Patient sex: F
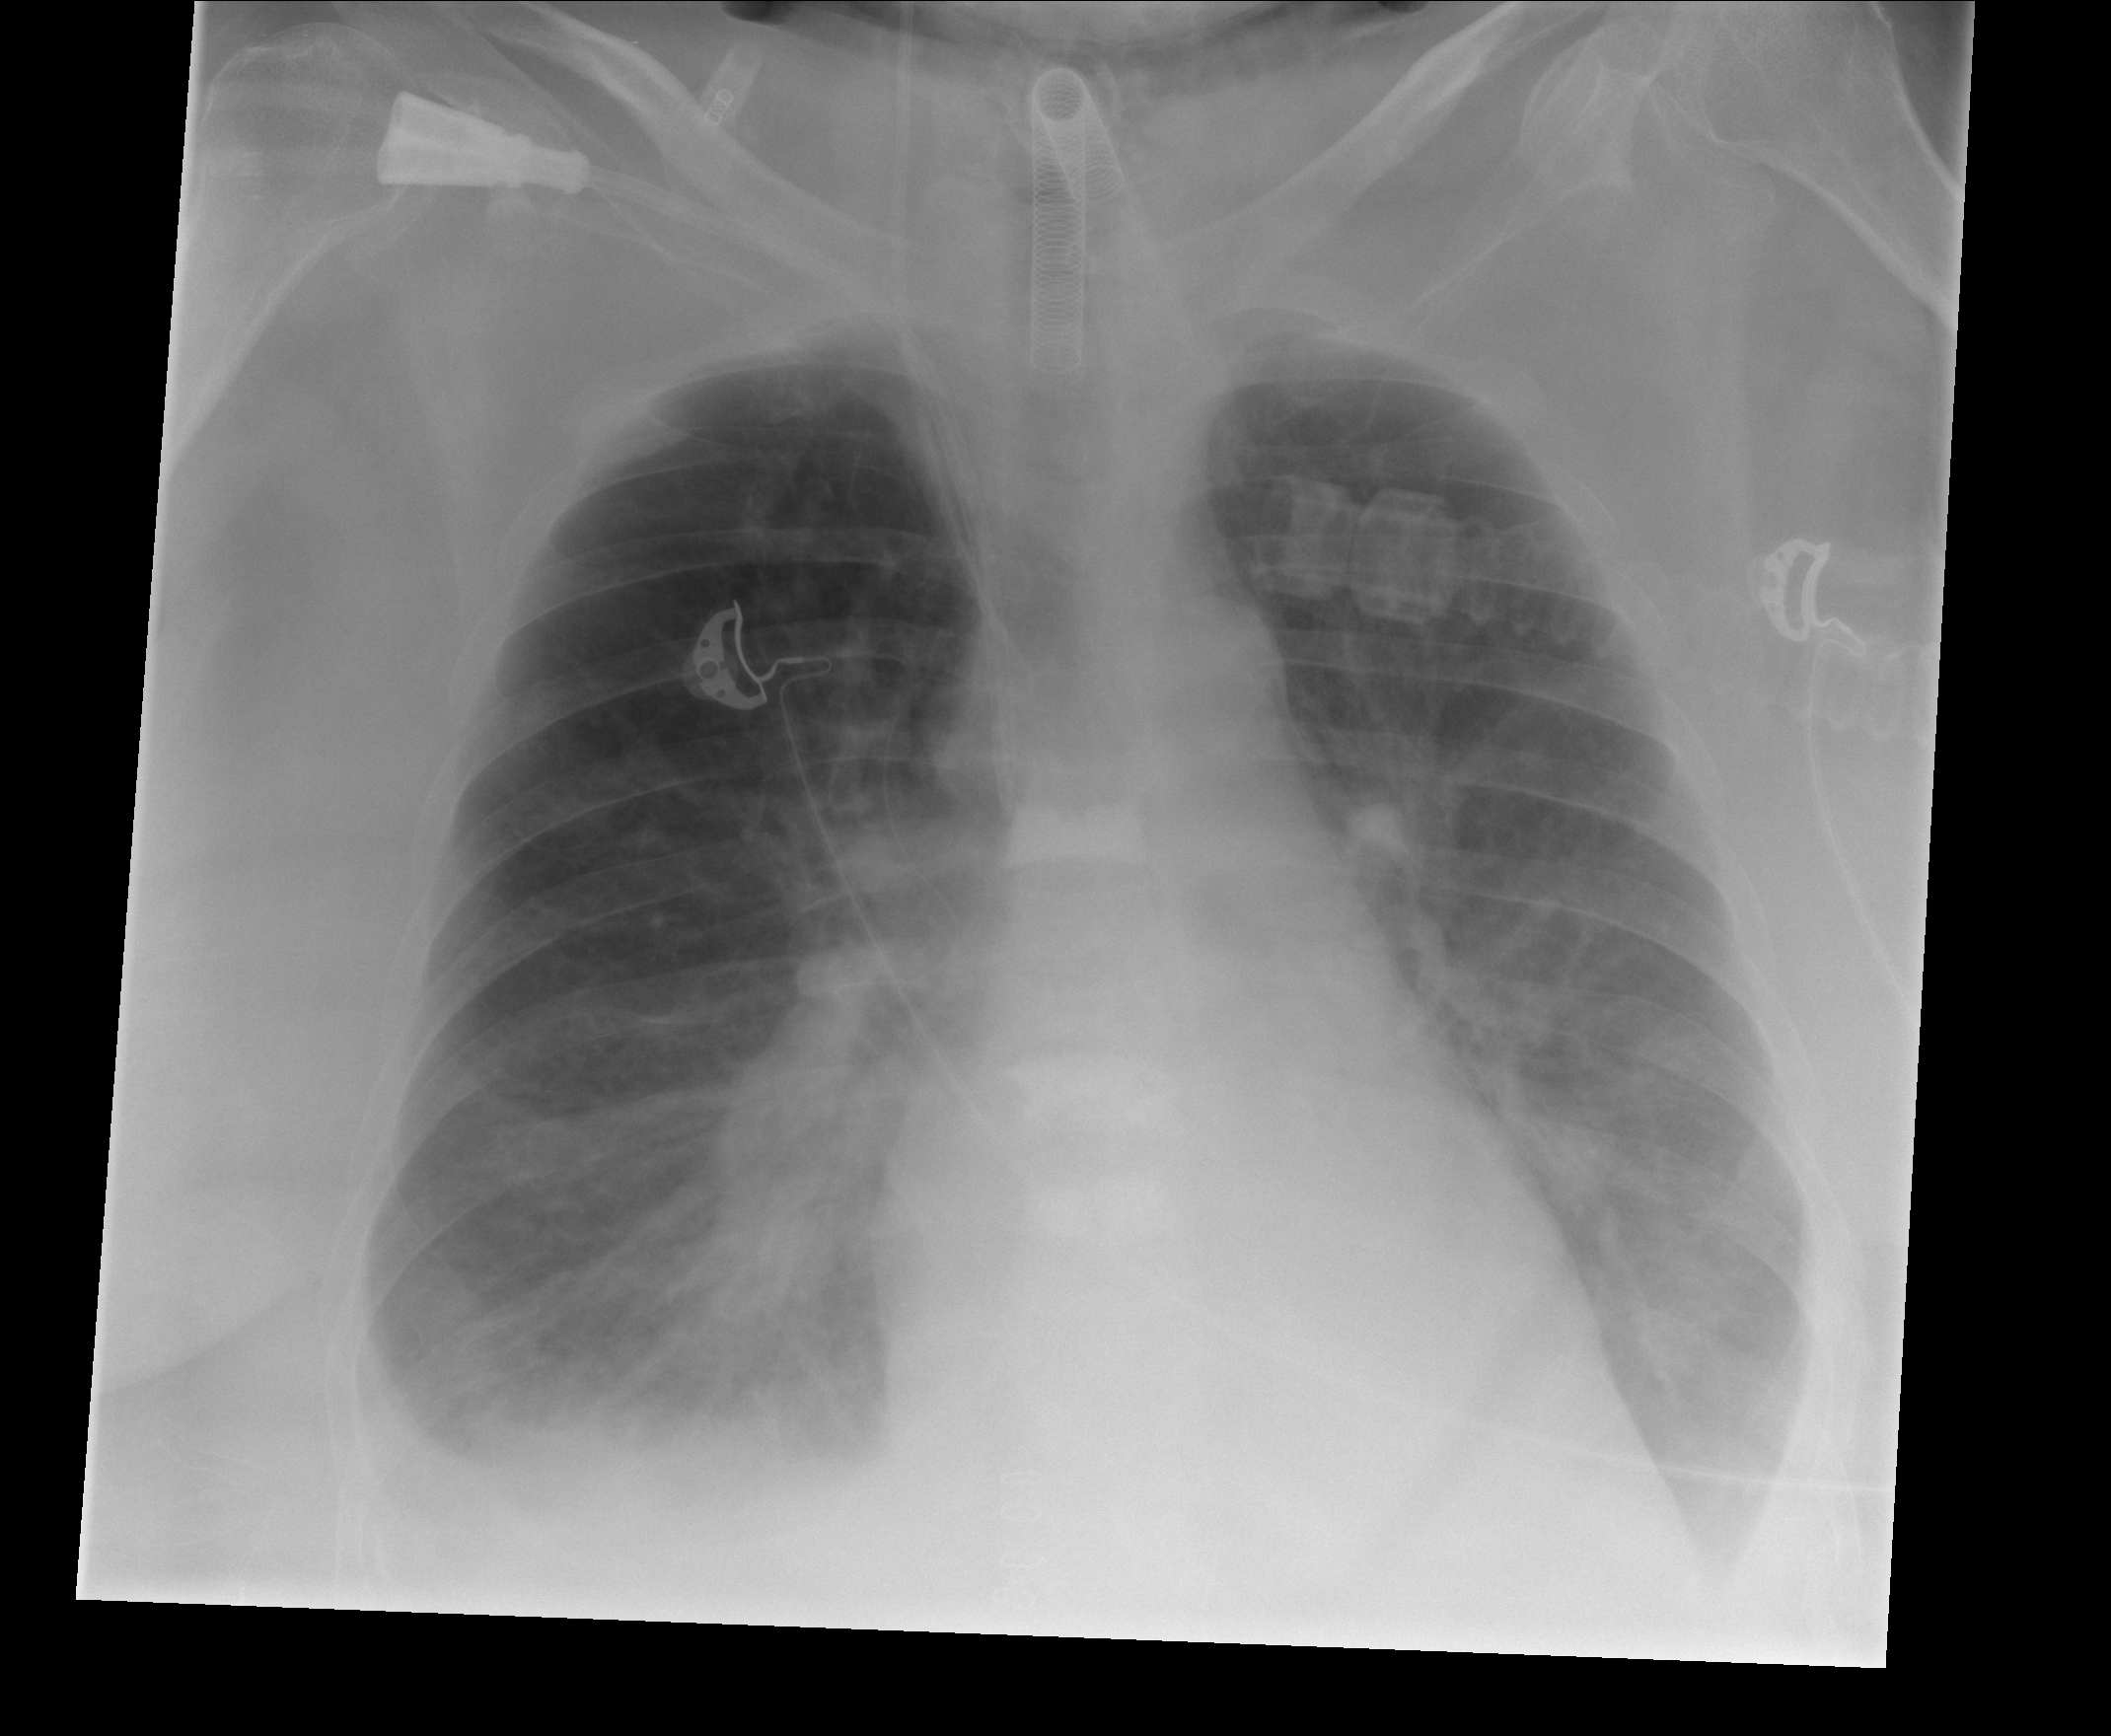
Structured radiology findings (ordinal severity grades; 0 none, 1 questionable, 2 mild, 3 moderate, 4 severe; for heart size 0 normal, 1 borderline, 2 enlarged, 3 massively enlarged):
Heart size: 0
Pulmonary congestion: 1
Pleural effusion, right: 2
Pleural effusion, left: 2
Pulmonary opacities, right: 0
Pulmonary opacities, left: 0
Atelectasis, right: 2
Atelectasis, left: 2